Interaction volume radius: 5 \u00c5
Interaction volume height: 15 \u00c5
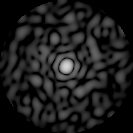
Disorder parameter: 0.8409